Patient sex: M
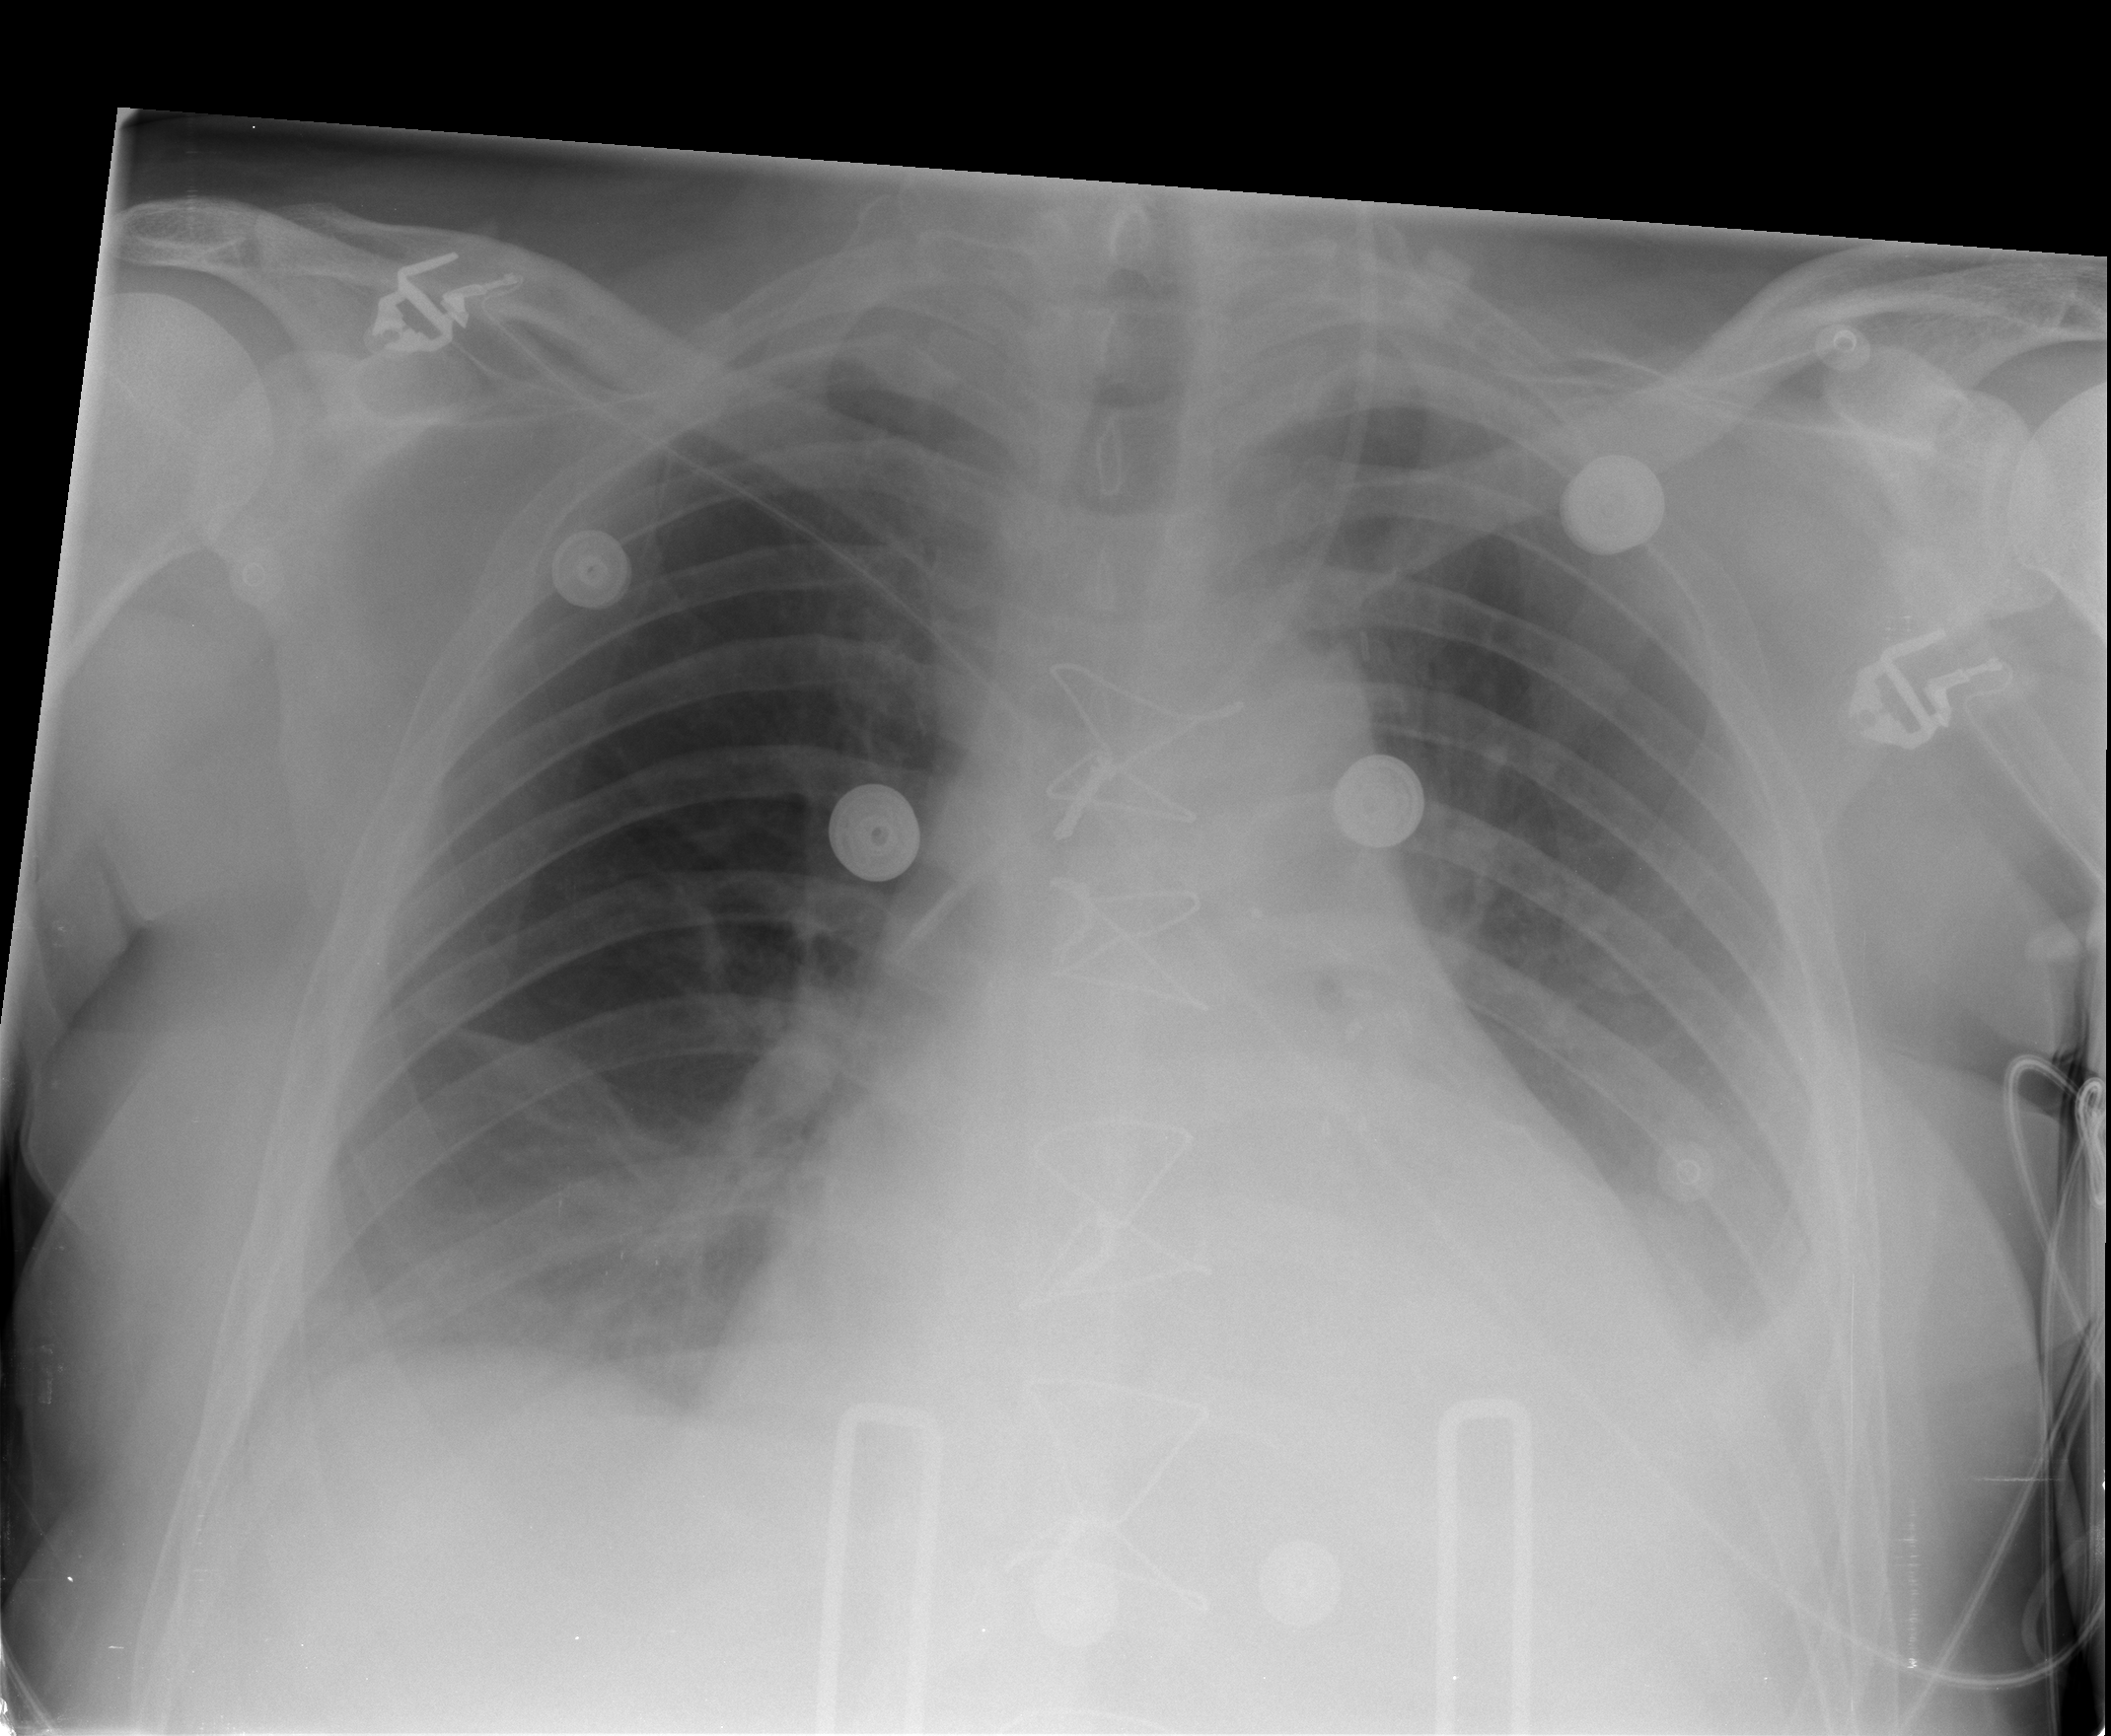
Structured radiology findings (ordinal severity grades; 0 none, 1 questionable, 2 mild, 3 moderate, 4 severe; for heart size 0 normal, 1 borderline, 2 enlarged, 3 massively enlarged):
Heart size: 2
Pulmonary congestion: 0
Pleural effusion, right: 2
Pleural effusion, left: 2
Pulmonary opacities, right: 2
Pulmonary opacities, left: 0
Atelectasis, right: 2
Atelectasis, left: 2